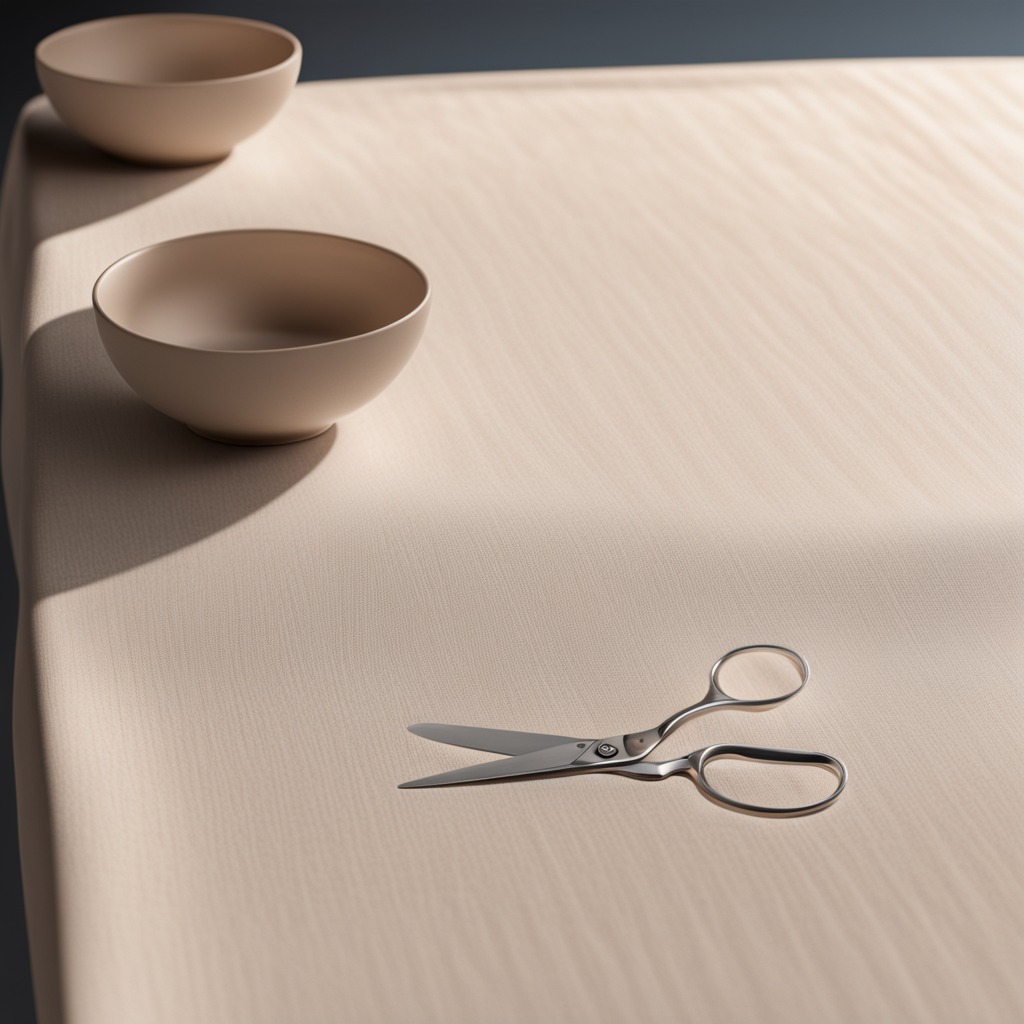
A scissor lying on a wooden table in an outdoor workshop during daytime bright natural light soft shadows worn but beneath the cloth.